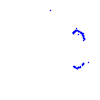
Particle: proton